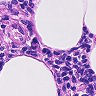
Metastatic tissue present: no